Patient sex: M
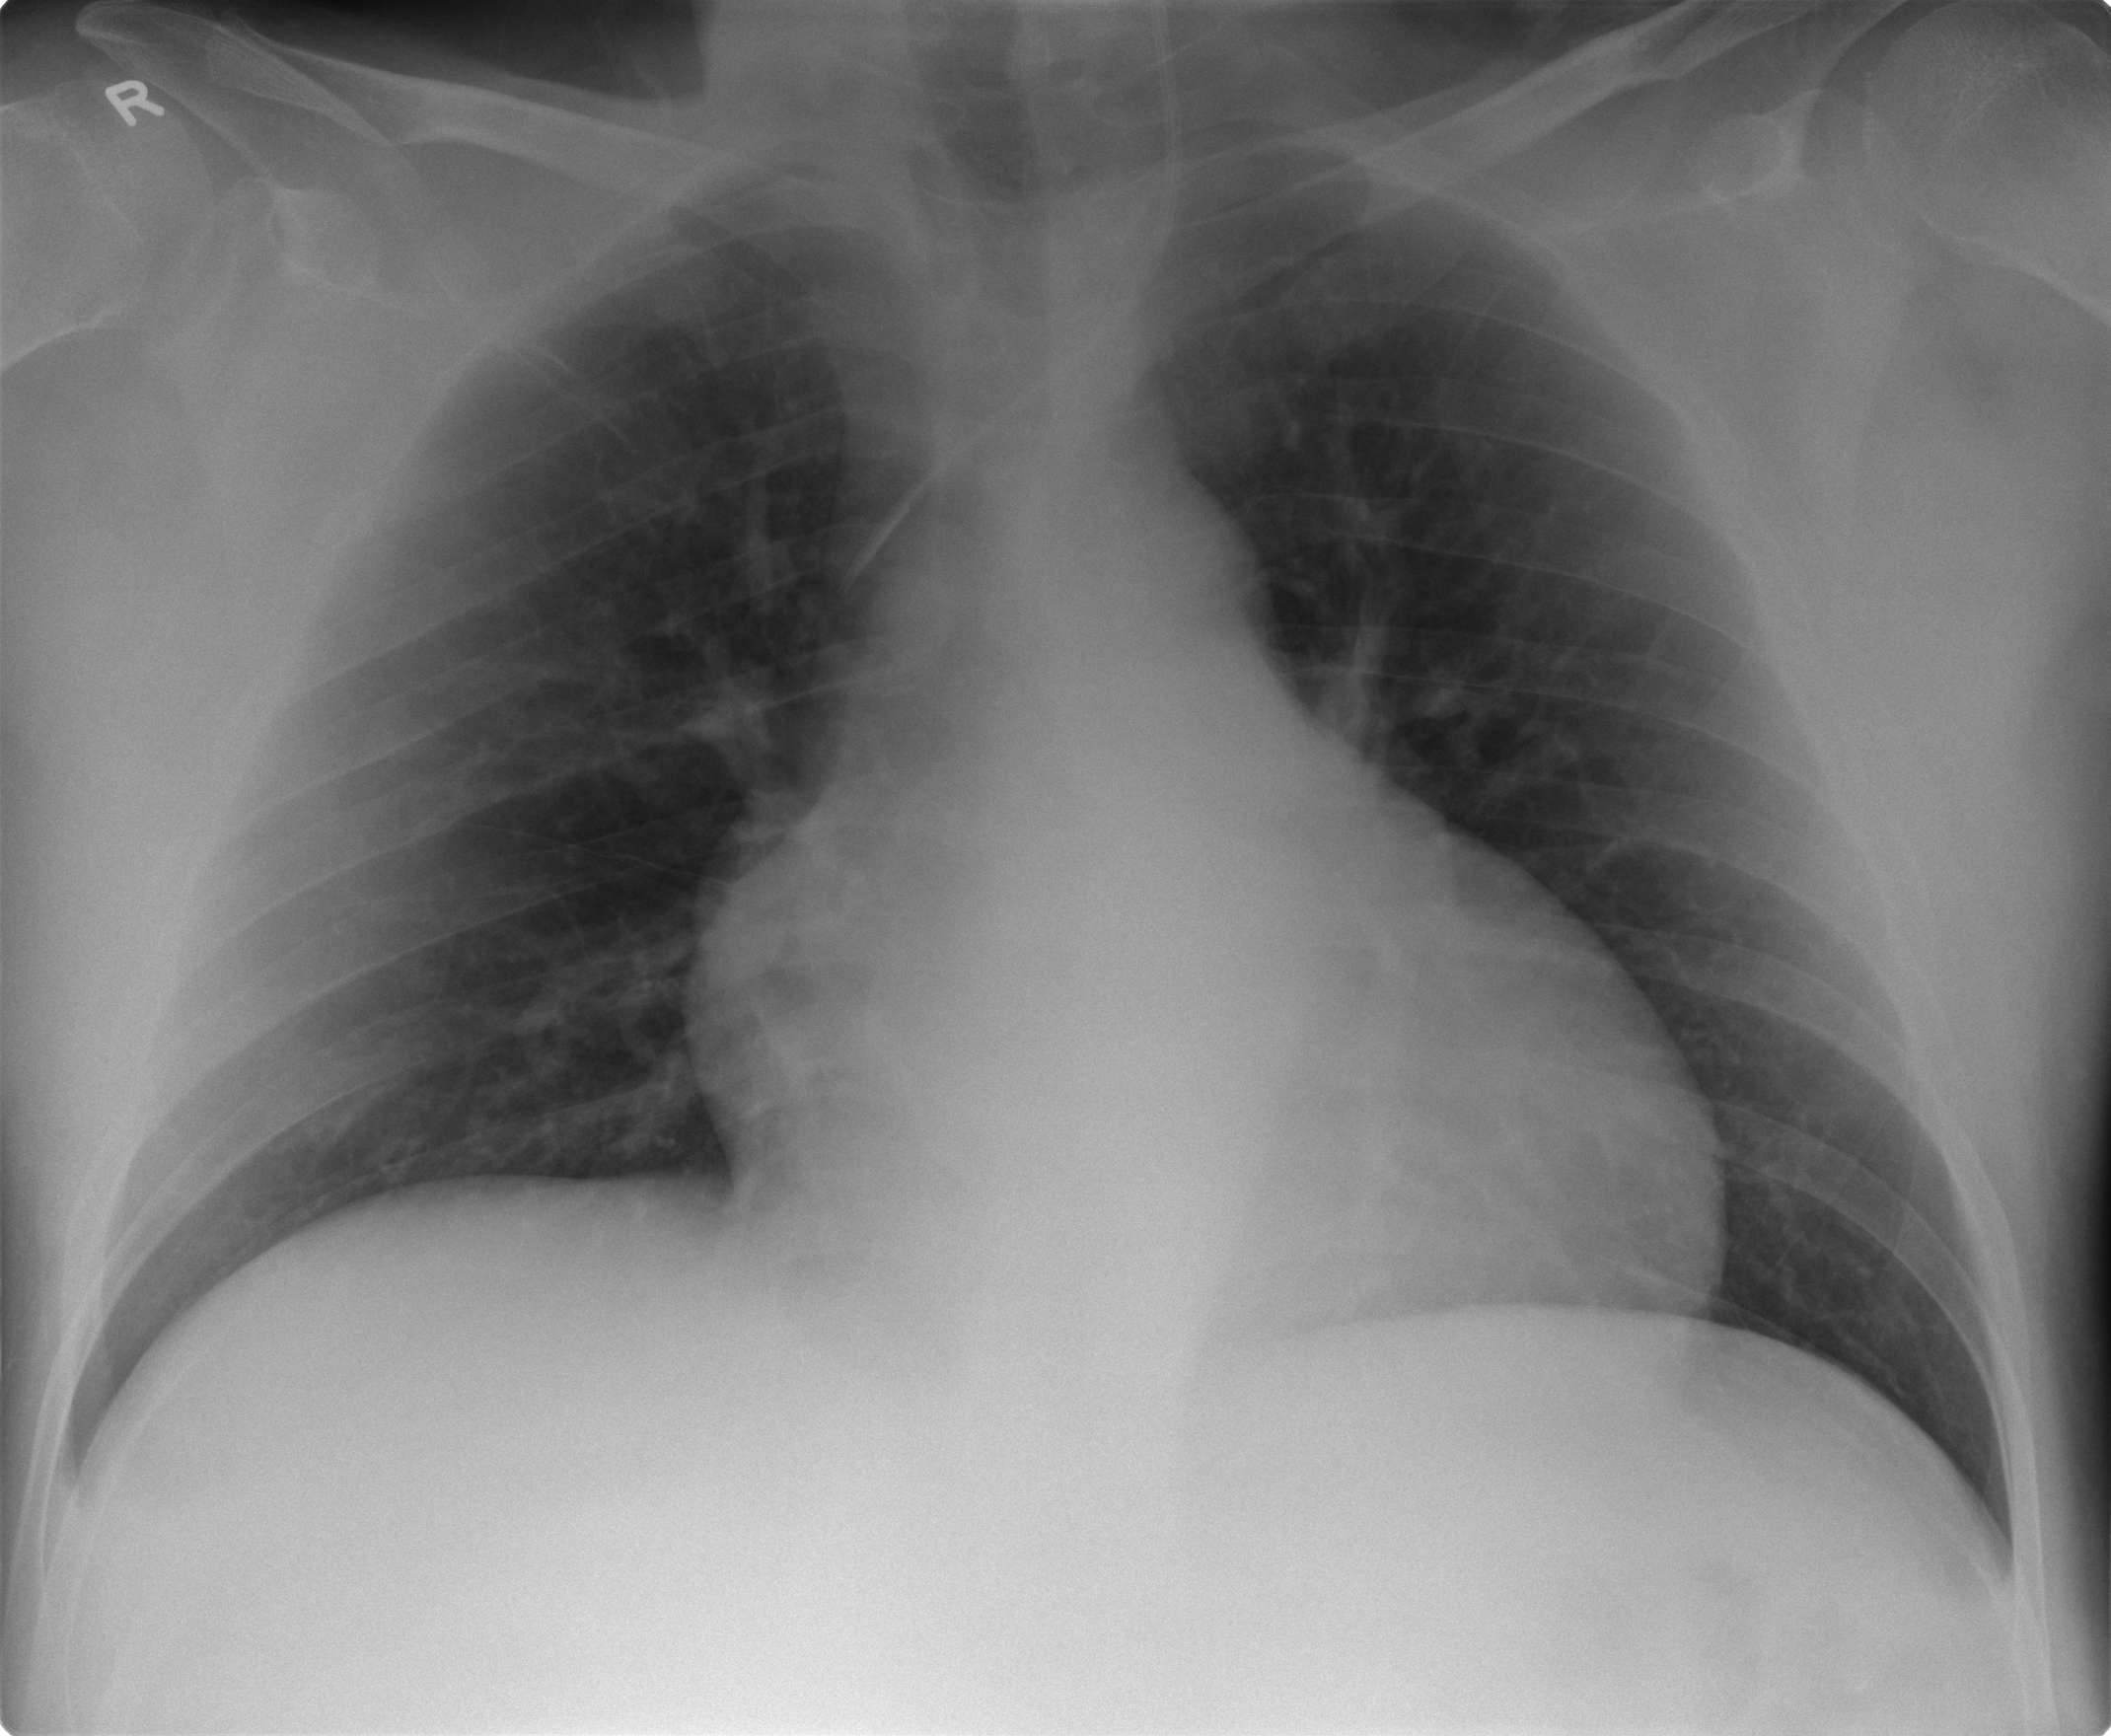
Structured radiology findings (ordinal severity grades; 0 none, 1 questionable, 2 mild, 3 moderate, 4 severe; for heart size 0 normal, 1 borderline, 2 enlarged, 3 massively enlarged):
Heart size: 2
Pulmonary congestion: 0
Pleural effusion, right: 0
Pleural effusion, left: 0
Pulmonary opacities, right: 0
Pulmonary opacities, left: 0
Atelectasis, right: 1
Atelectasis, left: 1